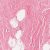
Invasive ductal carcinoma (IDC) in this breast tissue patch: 0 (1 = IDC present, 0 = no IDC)